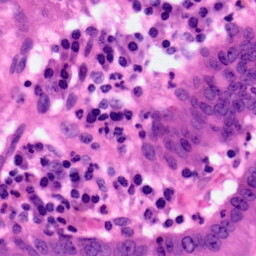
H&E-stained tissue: Pancreatic